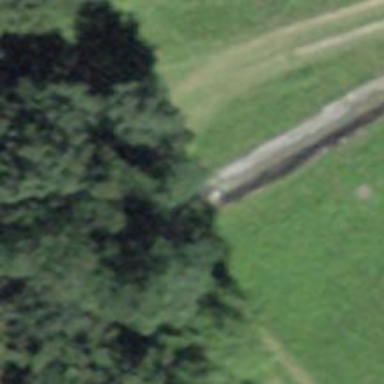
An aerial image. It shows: Tunnel.